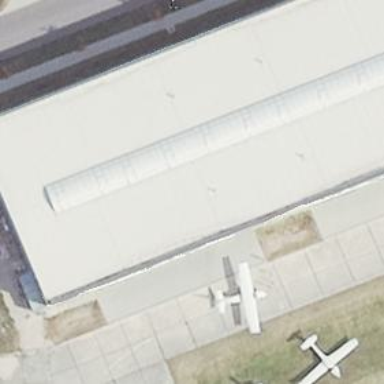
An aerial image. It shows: Hangar building.